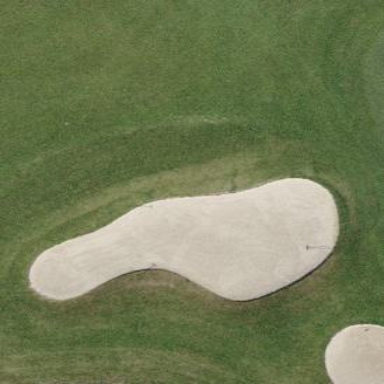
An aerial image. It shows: Golf bunker filled with sandy terrain.